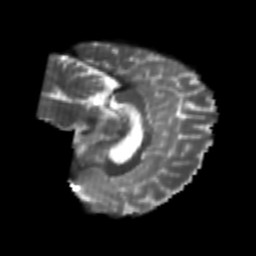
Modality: T2w
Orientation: sagittal
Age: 24
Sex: female
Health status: healthy
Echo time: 0.074 s